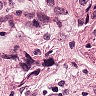
Metastatic tissue present: yes